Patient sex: M
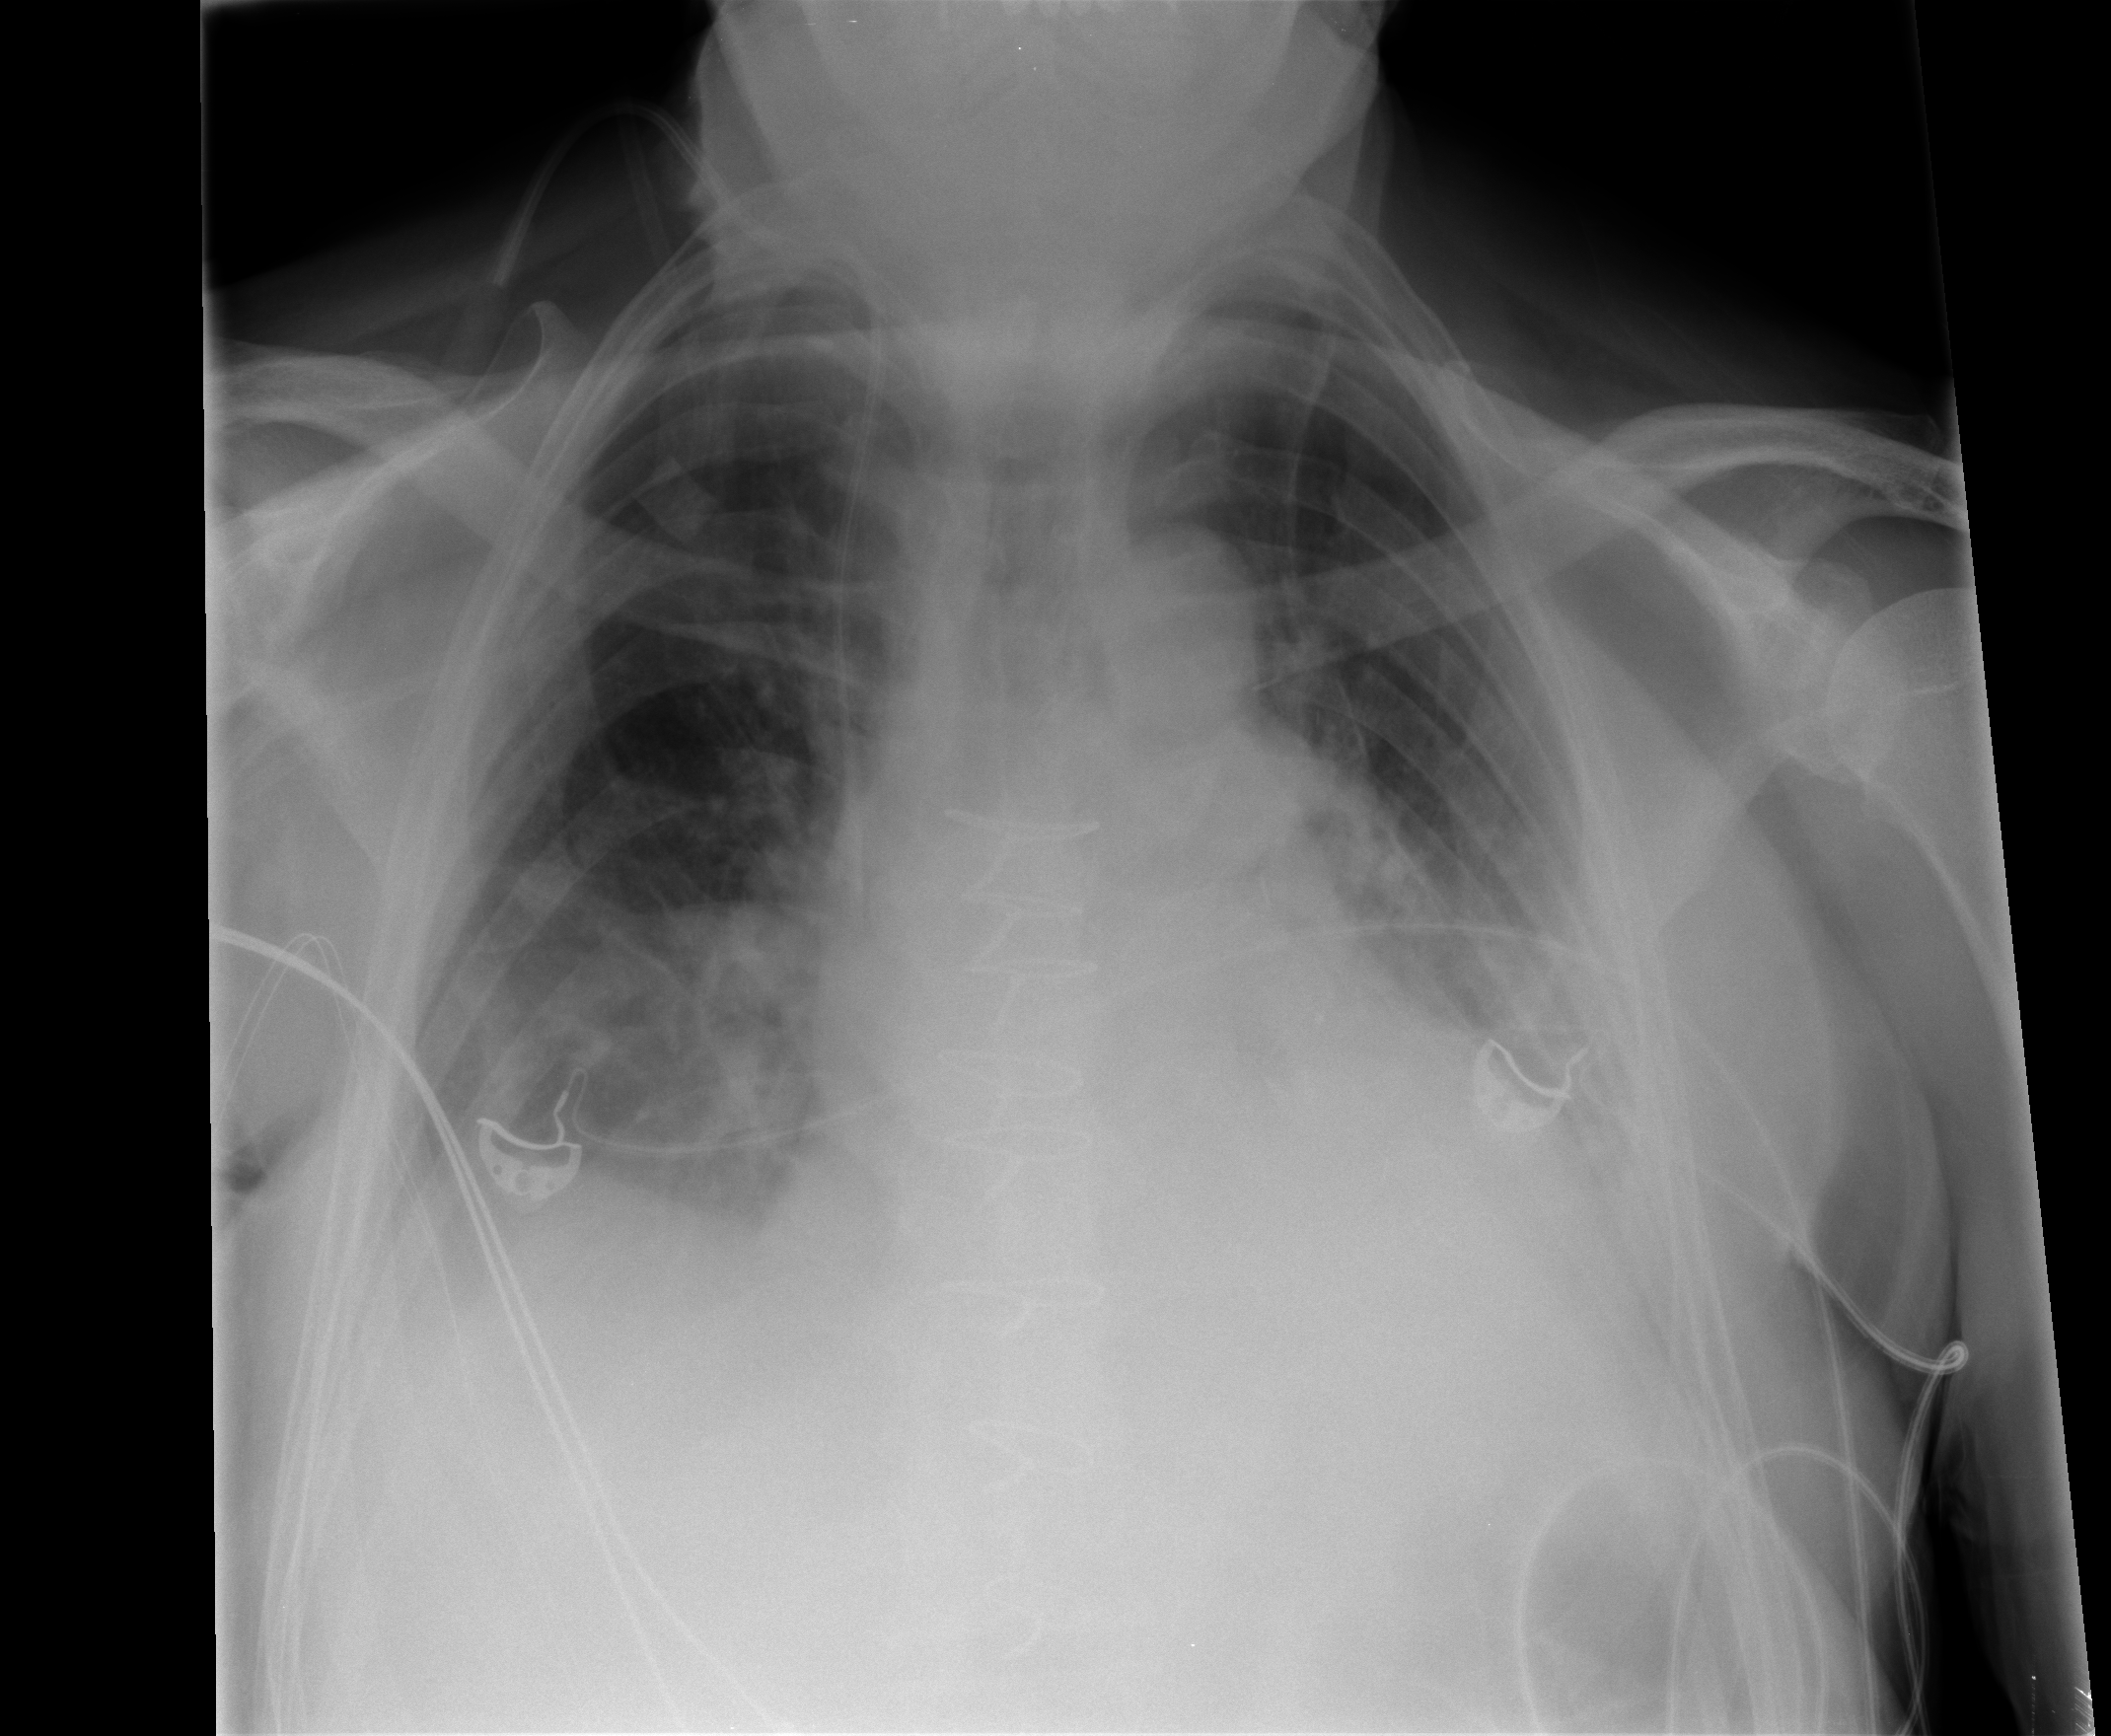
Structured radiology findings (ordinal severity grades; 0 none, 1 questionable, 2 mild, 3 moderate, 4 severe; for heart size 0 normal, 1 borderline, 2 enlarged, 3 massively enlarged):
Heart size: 2
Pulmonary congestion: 1
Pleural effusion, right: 1
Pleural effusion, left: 1
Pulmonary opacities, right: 0
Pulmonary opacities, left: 0
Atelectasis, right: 2
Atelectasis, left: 2